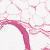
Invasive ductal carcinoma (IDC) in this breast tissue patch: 0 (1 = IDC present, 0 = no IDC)